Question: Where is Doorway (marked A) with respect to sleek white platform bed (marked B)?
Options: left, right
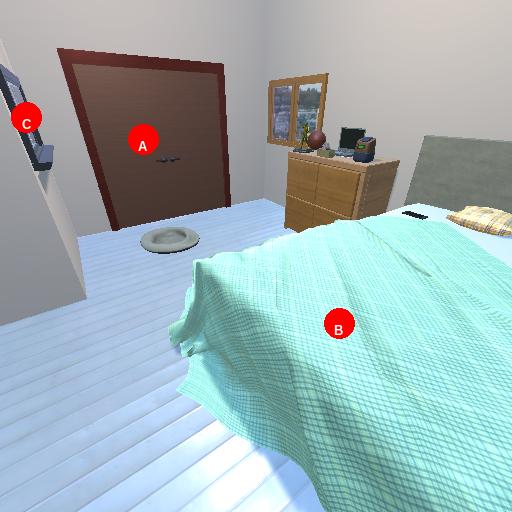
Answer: left